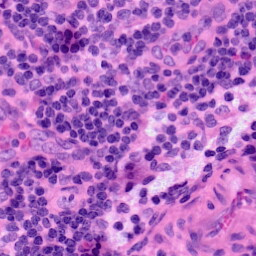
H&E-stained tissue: LymphNode